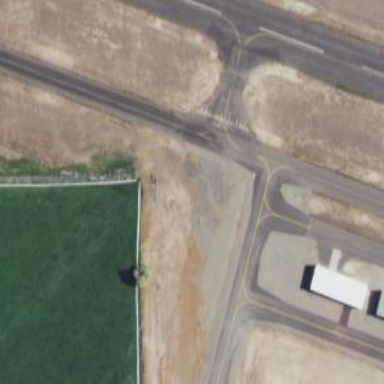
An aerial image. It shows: View of taxiway at the airport.